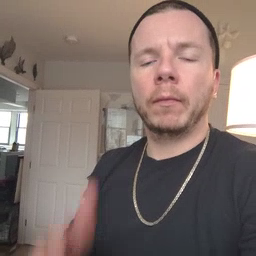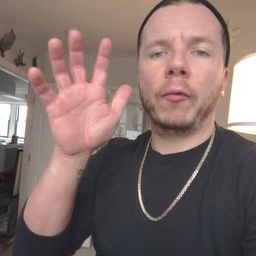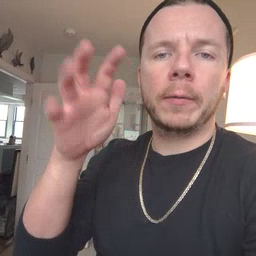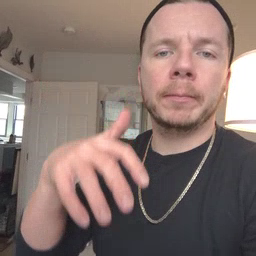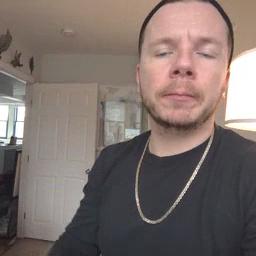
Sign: rain